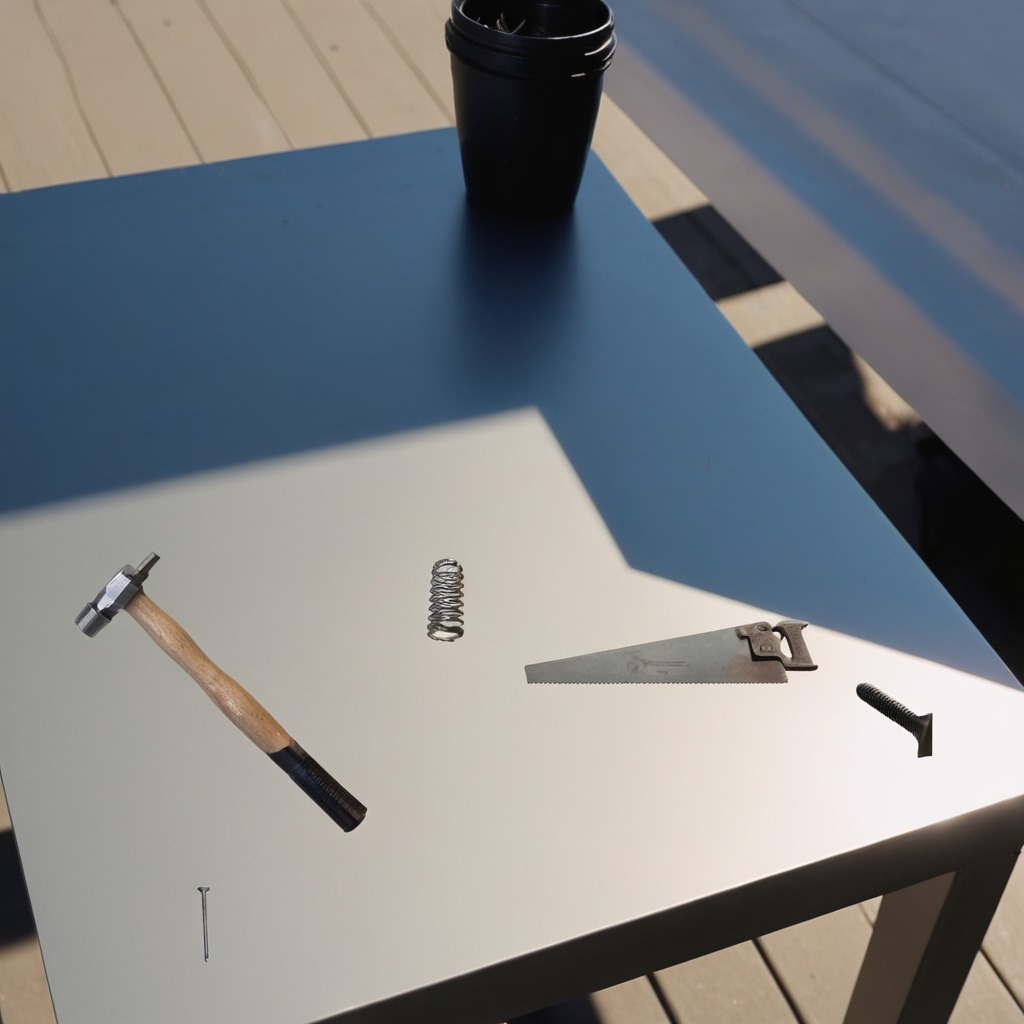
A metal machine screw, a hammer, an iron nail, a coiled metal spring, and a handheld metal saw are lying on a clean utility table in a temporary outdoor tool station afternoon light present textured surface.